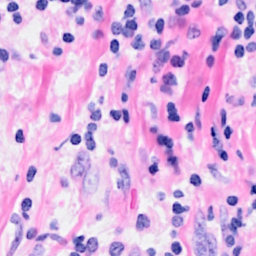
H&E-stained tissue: Breast